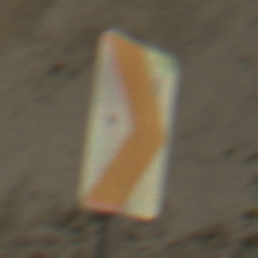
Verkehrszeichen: RichtungstafelnInKurvenKleinLinks
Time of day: Midday
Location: Outdoor (Beach)
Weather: PartlyCloudy
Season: NotSpecified
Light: Natural